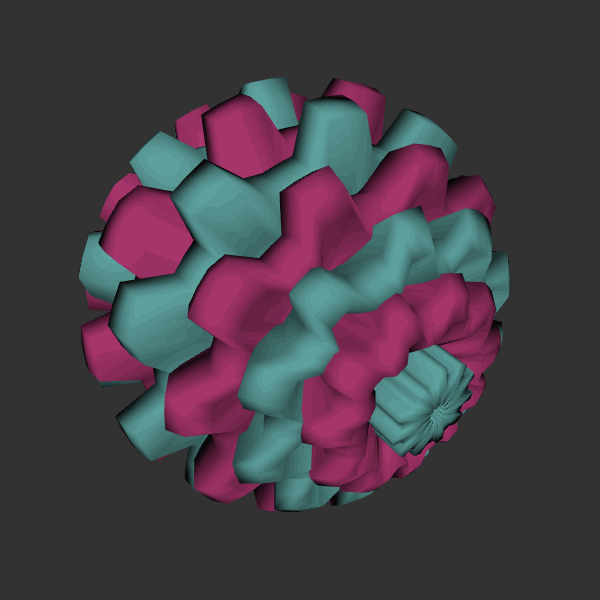
Background: dark